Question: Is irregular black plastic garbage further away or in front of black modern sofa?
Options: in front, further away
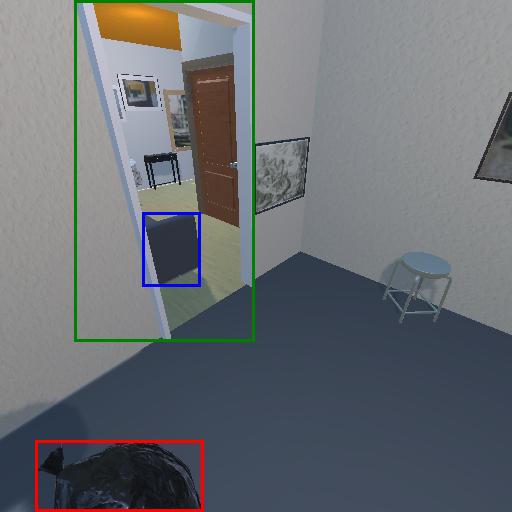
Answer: in front